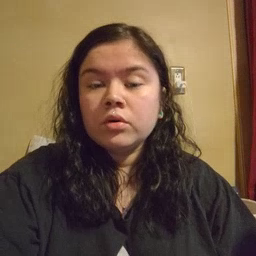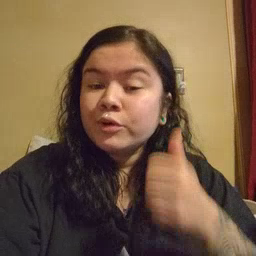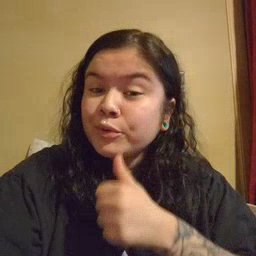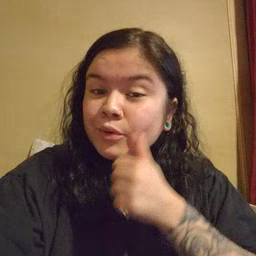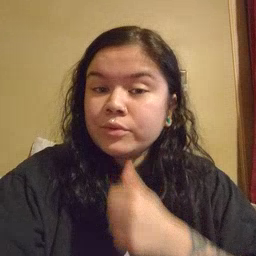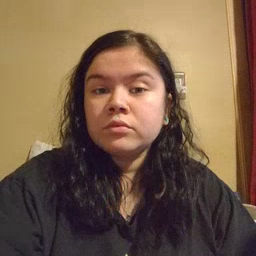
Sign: girl